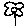
Label: flower